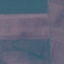
Land use / land cover class: AnnualCrop